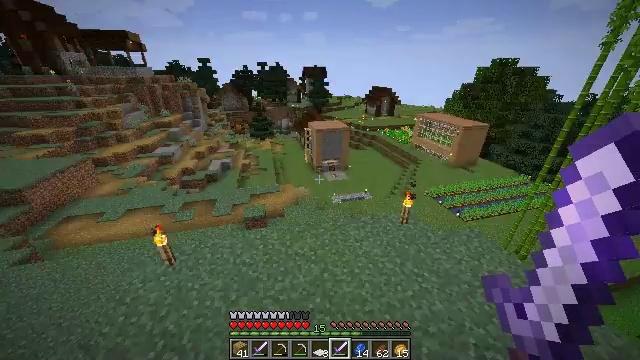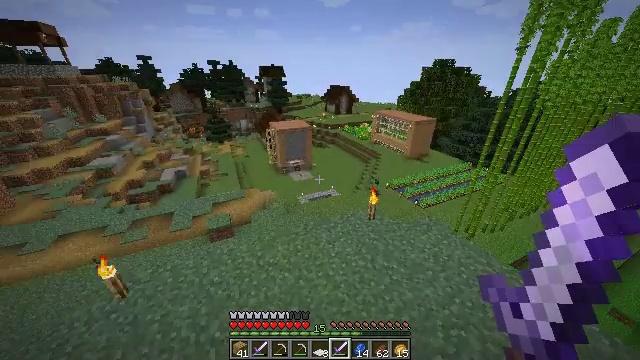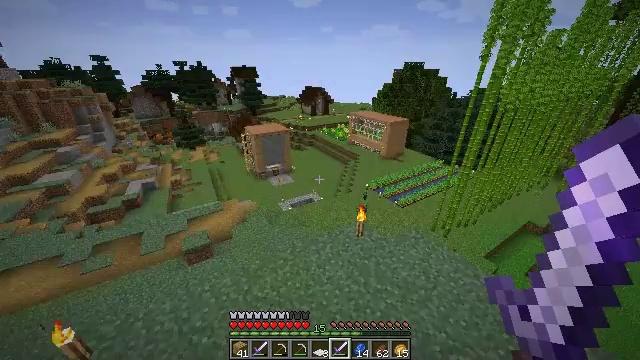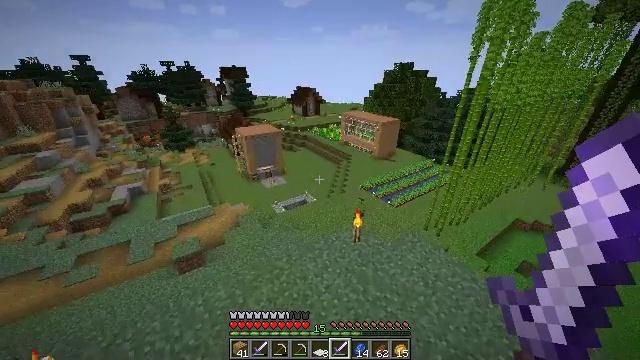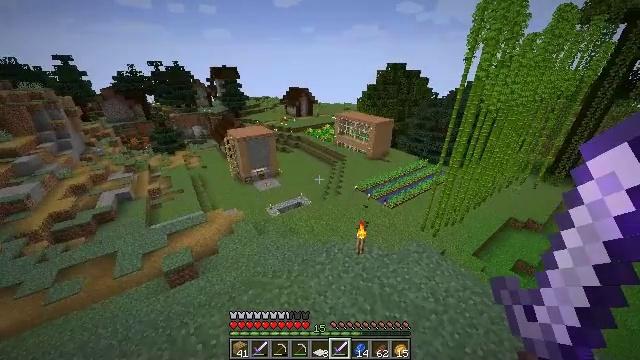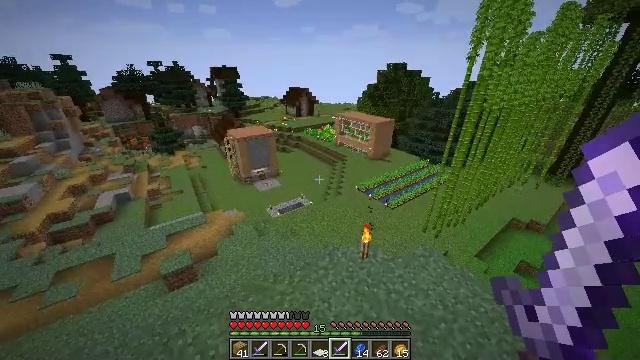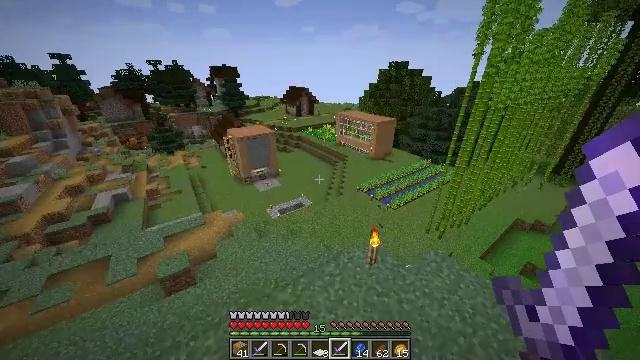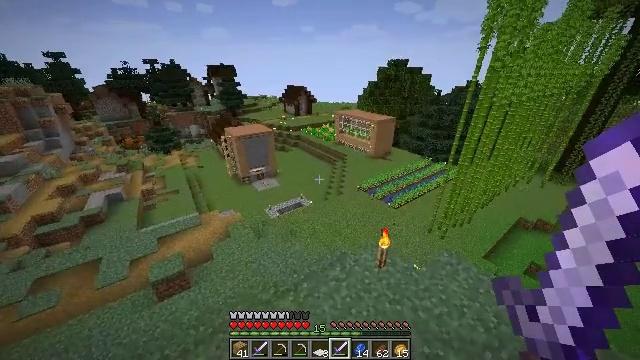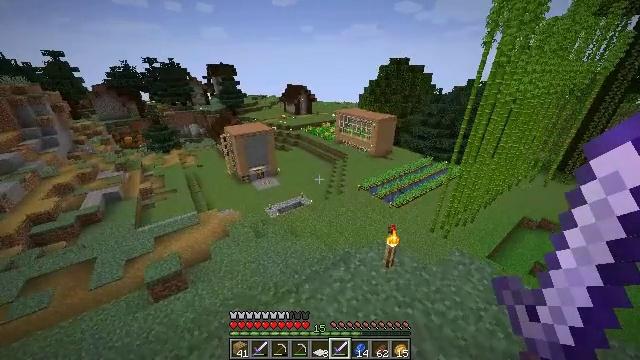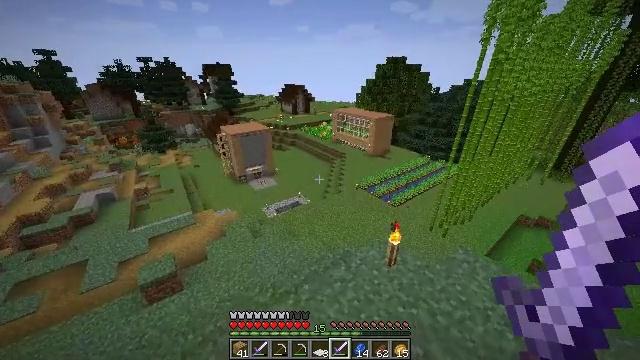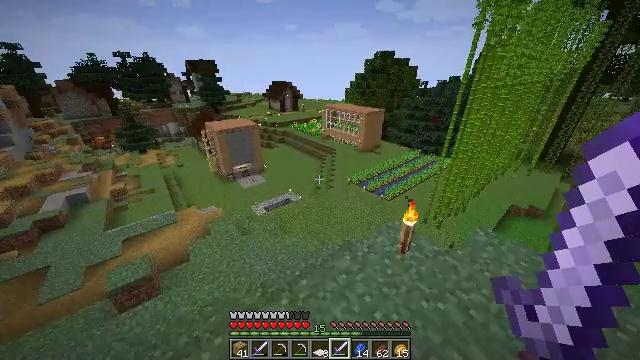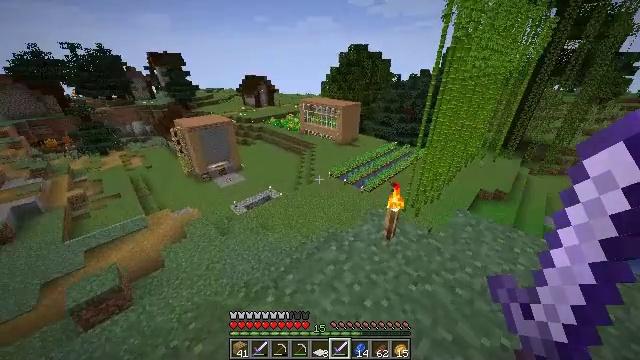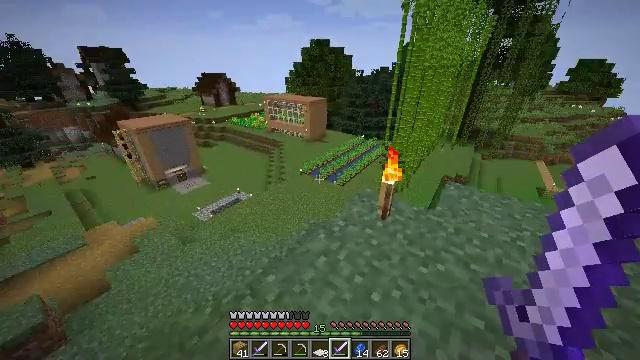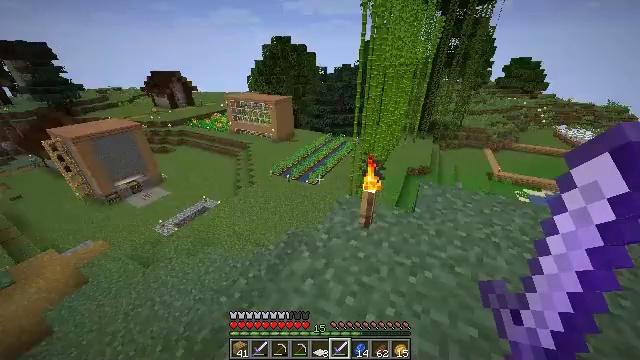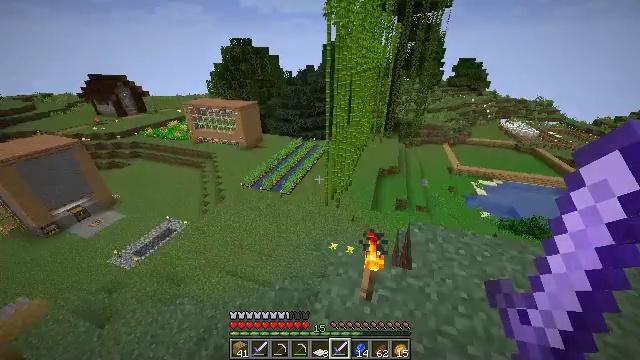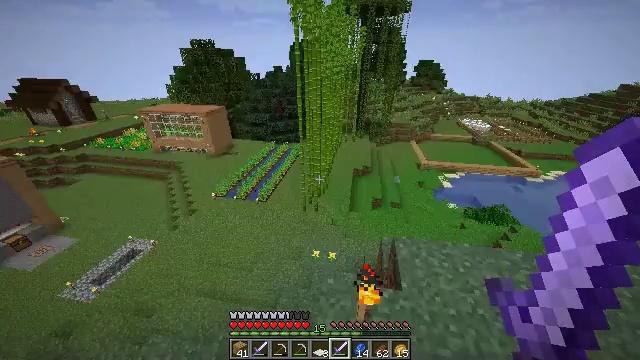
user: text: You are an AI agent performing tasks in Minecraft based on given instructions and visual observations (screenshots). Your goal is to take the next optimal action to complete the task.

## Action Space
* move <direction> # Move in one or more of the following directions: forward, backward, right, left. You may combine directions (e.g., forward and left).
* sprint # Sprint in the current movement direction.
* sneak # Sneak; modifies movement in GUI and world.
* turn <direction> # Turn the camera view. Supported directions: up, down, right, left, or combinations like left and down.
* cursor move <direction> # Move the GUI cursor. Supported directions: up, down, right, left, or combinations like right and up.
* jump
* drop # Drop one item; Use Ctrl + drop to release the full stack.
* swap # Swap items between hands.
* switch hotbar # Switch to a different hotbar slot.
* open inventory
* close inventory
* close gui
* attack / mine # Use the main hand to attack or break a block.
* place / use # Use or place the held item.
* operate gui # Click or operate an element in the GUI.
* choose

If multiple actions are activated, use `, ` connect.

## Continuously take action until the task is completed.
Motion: motion action
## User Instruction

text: Get a jungle sapling for replanting.
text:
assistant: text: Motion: move forward, sprint, turn right, jump
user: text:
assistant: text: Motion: move forward, sprint, turn right, jump
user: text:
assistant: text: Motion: move forward, turn right, jump
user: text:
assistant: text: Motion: move forward, turn right, jump
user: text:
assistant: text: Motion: move forward, jump
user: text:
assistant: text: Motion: move forward, jump
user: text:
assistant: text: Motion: move forward, jump
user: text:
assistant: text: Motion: move forward, jump
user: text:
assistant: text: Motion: move forward, jump
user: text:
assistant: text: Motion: move forward, turn right, jump
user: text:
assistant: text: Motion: move forward, turn right and down, jump
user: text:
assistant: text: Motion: move forward, turn right, jump
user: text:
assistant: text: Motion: move forward, turn right, jump
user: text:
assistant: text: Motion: move forward, turn right, jump
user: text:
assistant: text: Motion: move forward, turn right
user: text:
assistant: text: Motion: turn right
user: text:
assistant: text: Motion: turn right
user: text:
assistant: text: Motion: turn right
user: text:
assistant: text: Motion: no_op
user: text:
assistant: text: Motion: no_op
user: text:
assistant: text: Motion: no_op
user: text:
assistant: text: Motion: no_op
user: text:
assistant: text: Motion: no_op
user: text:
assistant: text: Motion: turn right
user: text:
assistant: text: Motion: turn right and up
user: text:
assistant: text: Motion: turn right
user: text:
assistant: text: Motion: turn right
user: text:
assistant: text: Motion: no_op
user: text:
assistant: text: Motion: no_op
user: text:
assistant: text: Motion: no_op